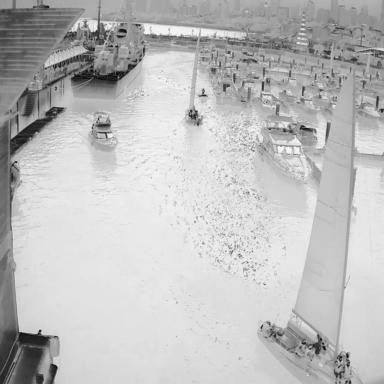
There are five sailboats in the infrared image.